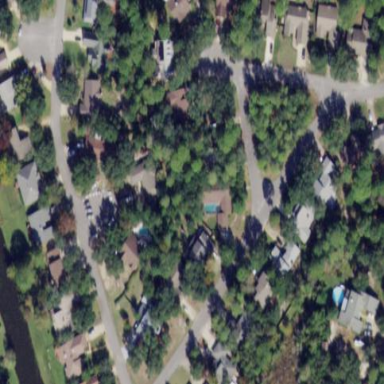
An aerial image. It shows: Residential area consisting of single-family homes.